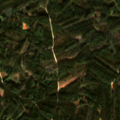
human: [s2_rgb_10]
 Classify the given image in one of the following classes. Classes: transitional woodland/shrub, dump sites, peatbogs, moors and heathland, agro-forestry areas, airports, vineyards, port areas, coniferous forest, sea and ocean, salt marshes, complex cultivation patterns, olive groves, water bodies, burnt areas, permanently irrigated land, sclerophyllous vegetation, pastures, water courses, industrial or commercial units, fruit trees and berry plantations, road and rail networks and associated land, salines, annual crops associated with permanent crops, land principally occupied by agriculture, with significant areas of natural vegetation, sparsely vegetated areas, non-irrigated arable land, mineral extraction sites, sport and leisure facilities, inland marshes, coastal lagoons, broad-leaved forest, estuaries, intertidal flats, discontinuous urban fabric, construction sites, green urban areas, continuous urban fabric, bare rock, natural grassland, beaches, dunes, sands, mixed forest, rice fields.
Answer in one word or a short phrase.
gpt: mixed forest